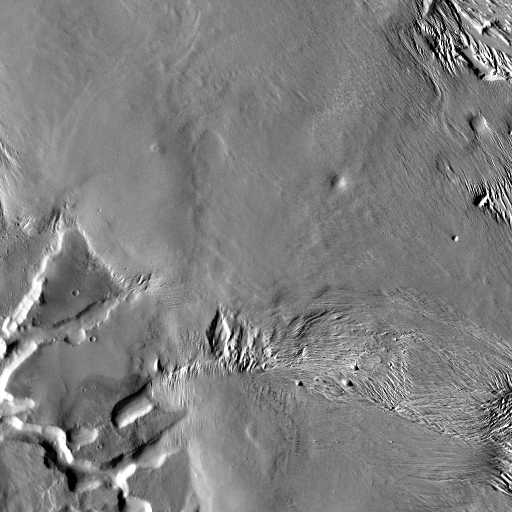
Crater classes present: Background, Other, Buried